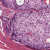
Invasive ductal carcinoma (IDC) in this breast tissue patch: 0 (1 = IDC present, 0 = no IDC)